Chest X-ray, AP view. Patient: 32 years old, sex F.
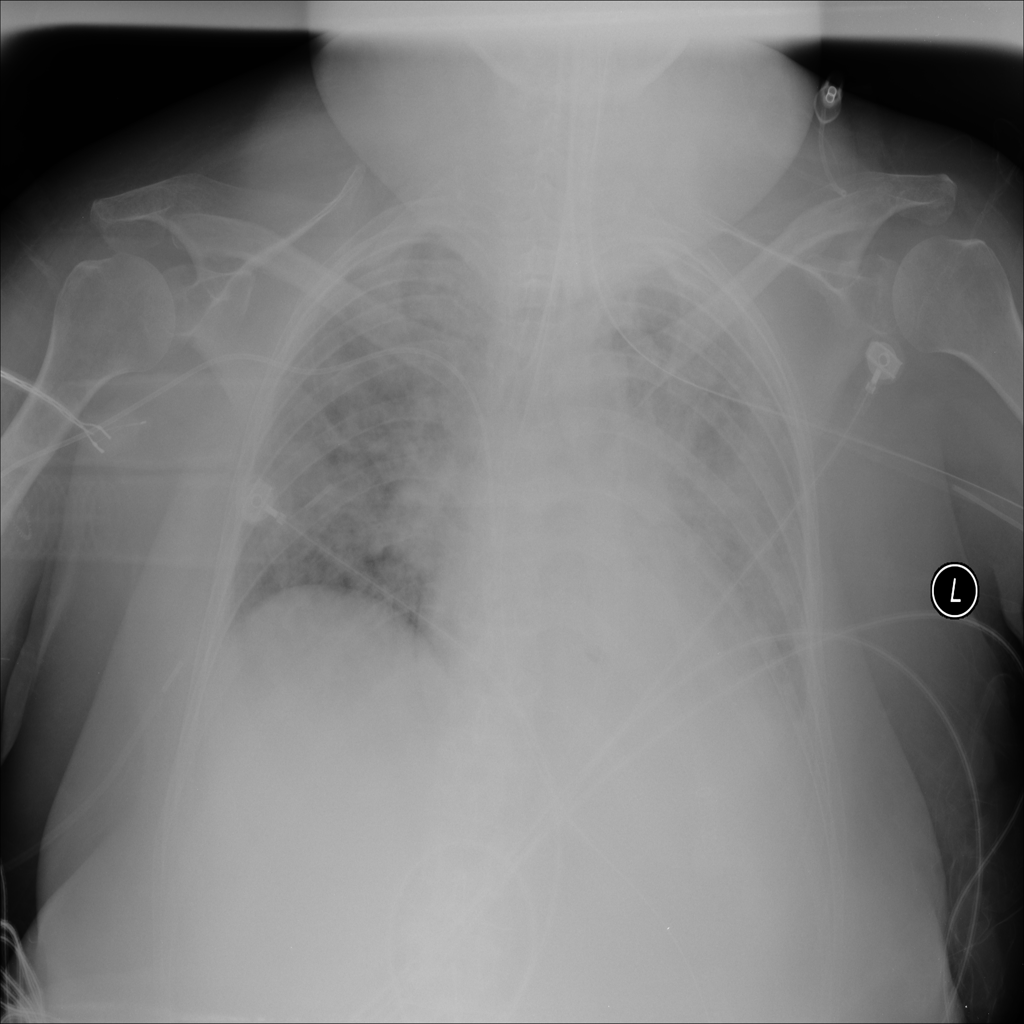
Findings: Edema